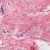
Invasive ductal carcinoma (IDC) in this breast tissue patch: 0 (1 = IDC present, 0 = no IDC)